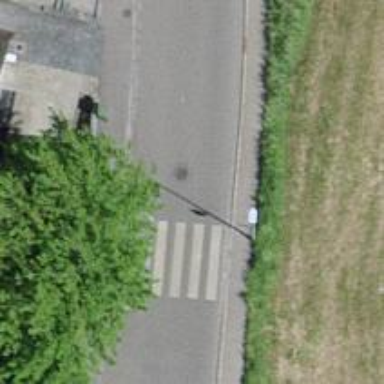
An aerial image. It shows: Uncontrolled zebra crossing on the road.